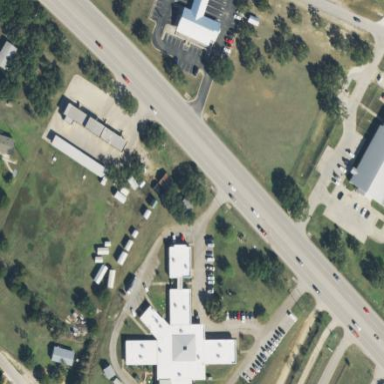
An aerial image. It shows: Nursing home building.